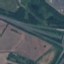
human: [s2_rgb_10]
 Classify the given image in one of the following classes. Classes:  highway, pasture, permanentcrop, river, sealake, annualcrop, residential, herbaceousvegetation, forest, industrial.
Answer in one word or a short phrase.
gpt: Highway